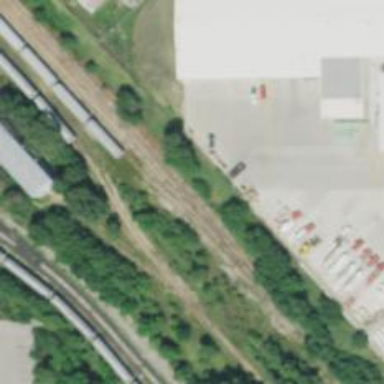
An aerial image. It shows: Wedge used for railway derailment.